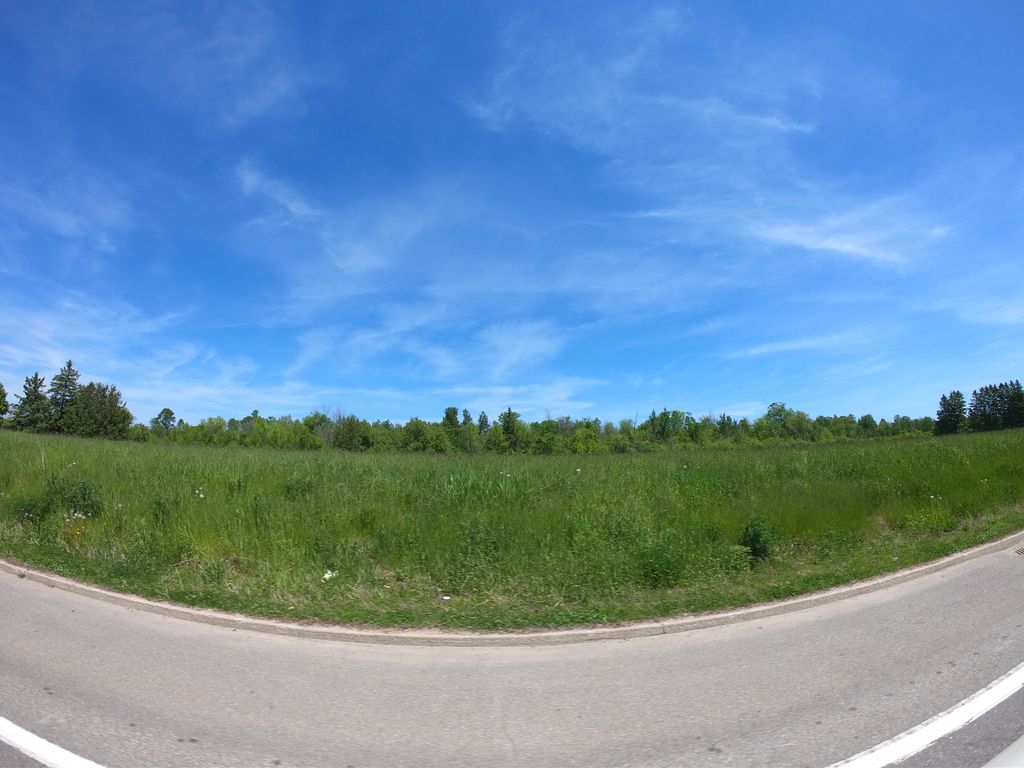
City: ottawa-gatineau